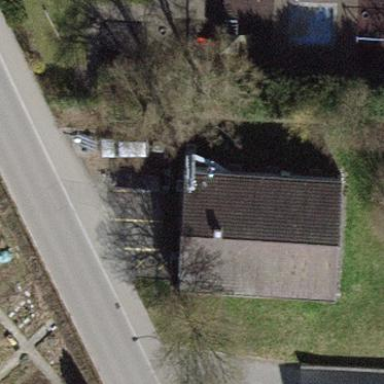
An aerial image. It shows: Building with tile roof.